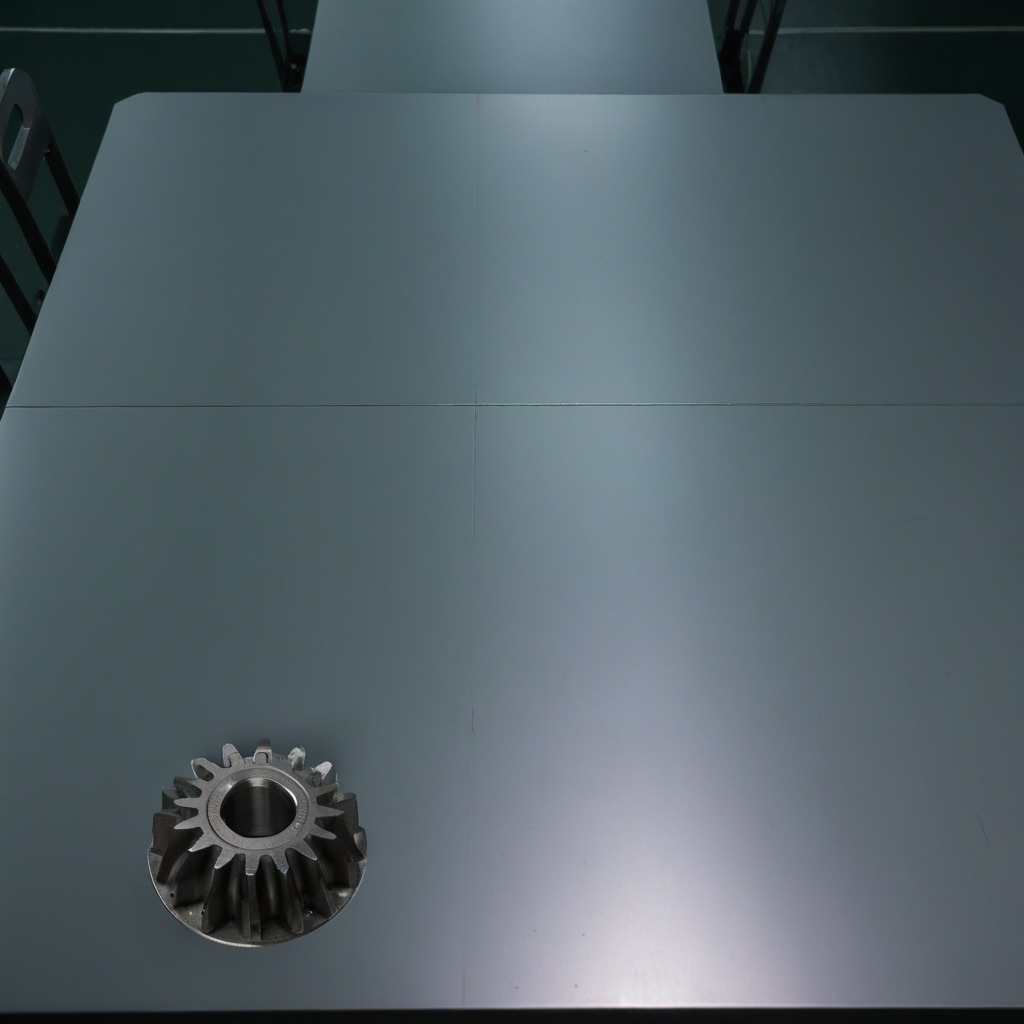
A steel gear with teeth is lying on the table in the railway signal maintenance room.